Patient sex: M
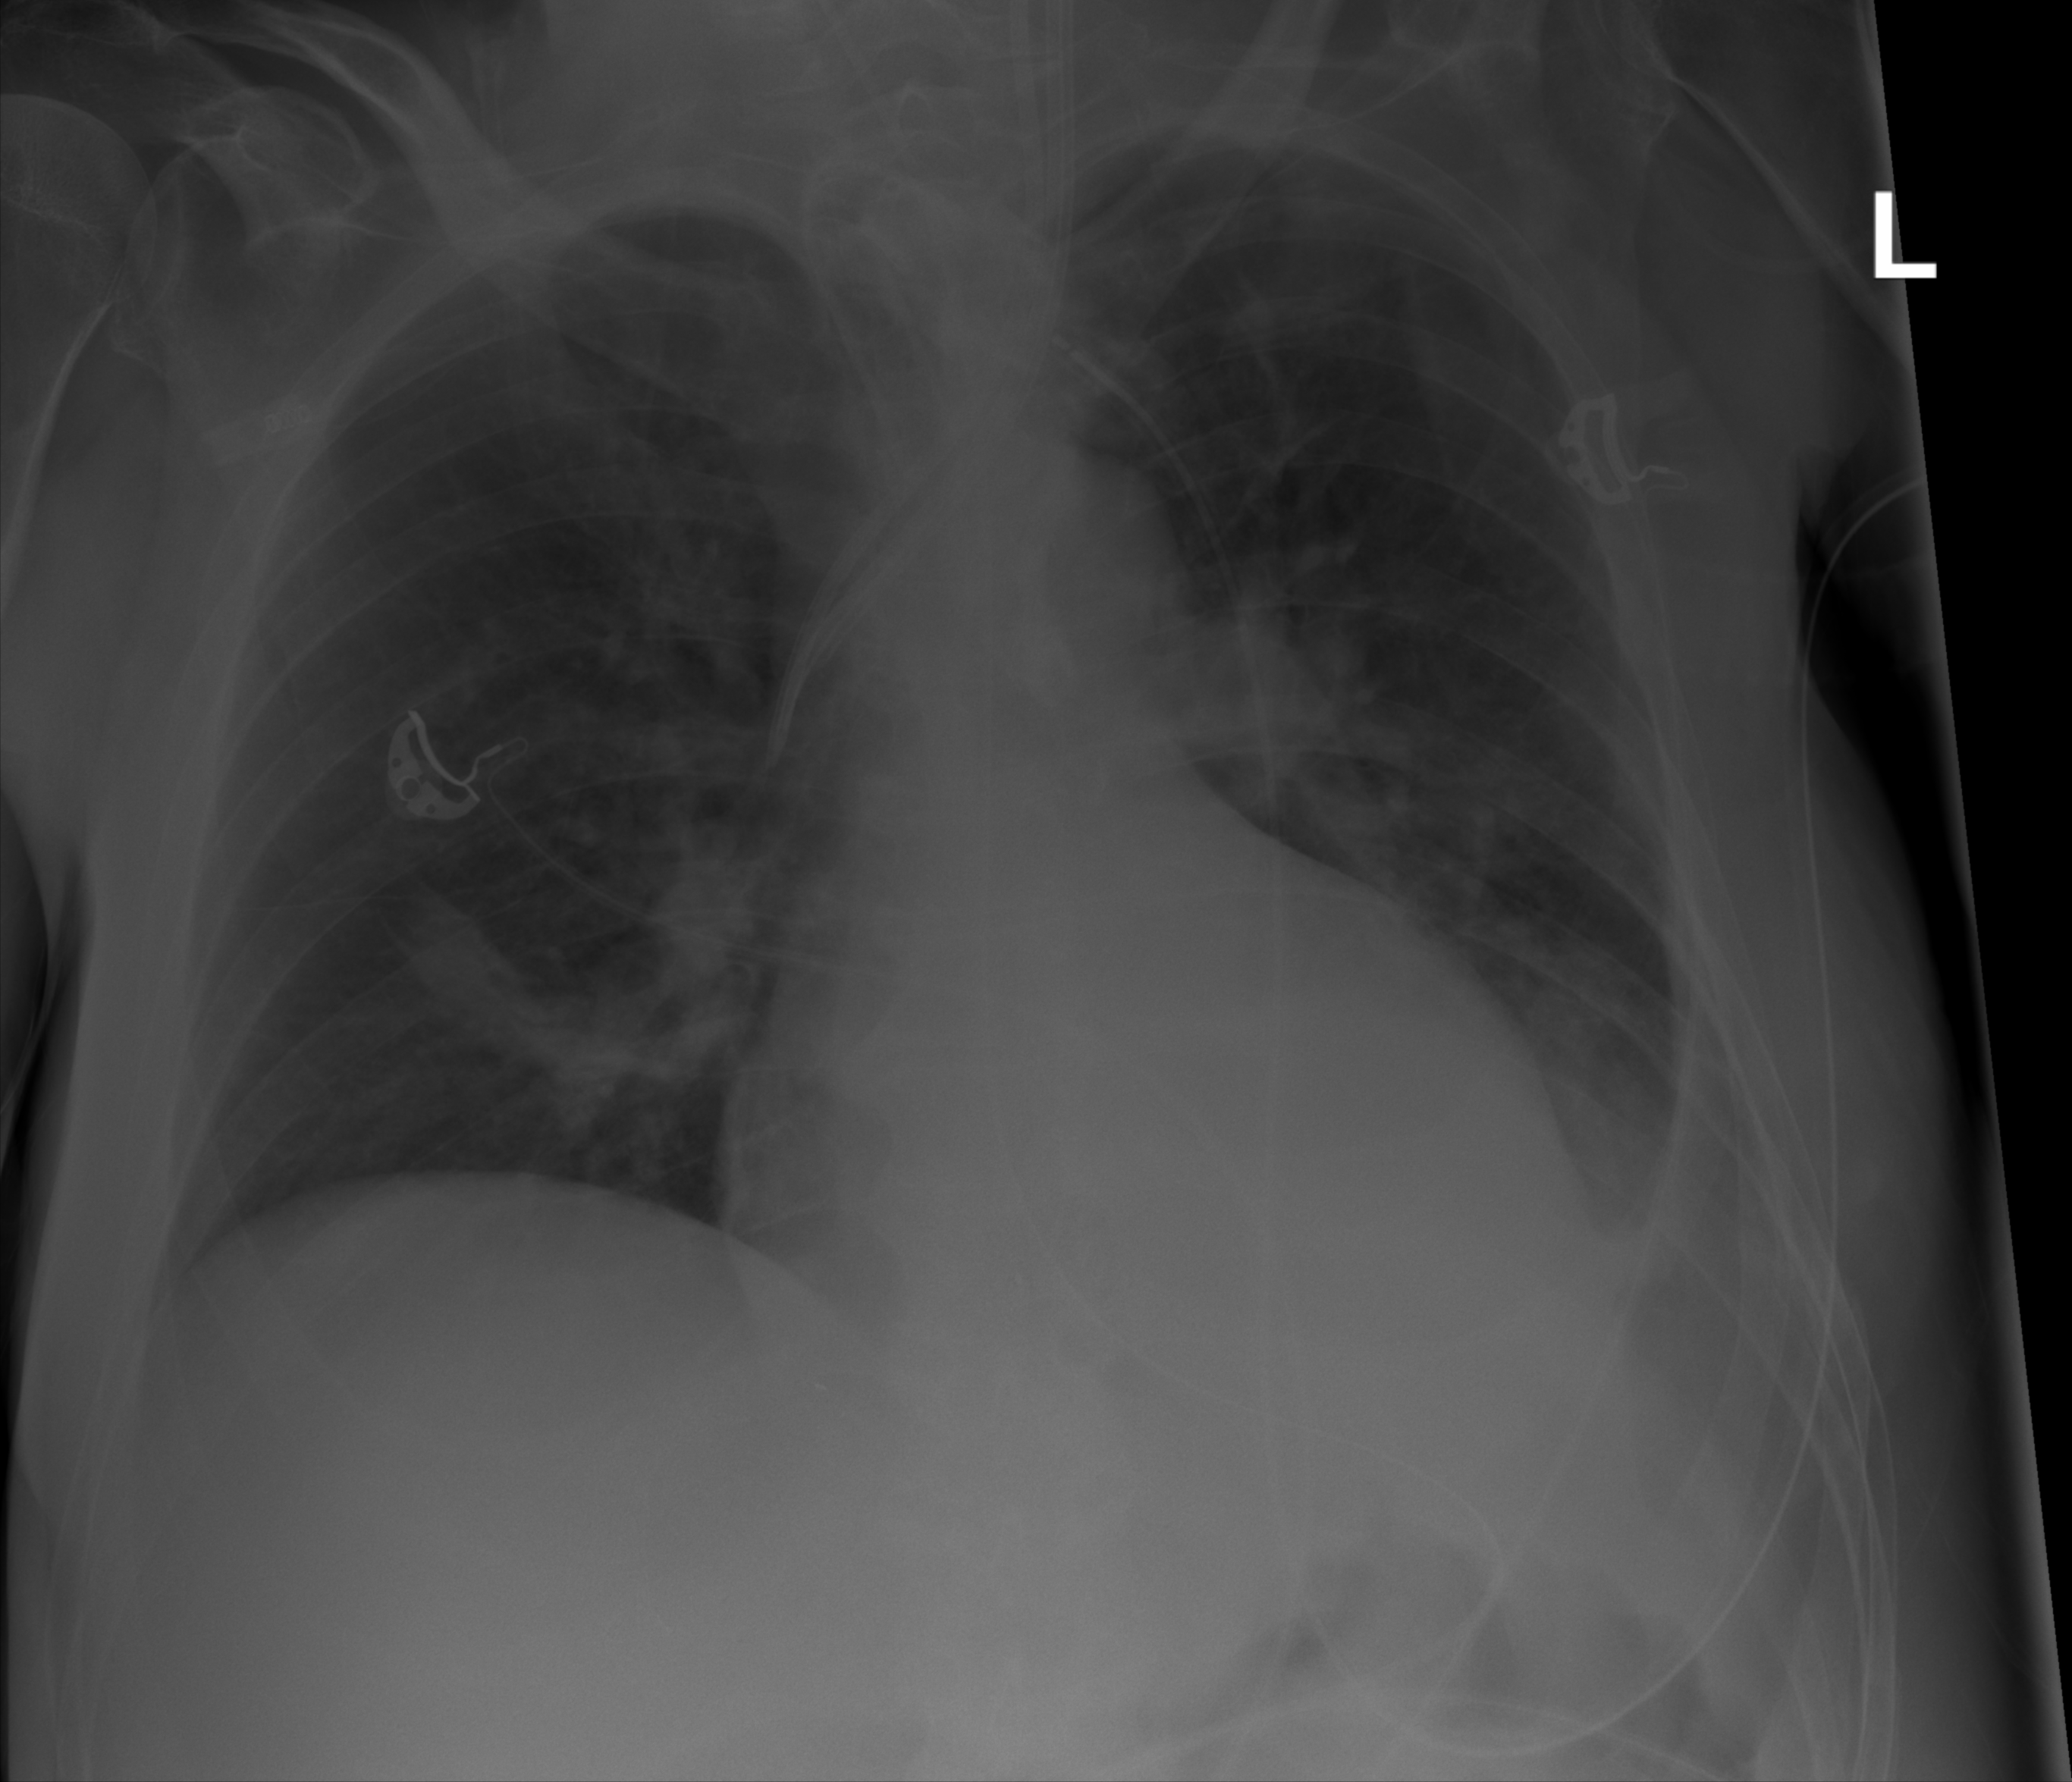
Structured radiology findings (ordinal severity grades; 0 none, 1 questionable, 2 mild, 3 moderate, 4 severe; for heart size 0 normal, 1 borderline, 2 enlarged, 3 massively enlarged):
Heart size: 0
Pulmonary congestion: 2
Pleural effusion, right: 0
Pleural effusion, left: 2
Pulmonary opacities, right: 0
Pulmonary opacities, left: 0
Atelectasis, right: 2
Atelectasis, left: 2